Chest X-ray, AP view. Patient: 28 years old, sex F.
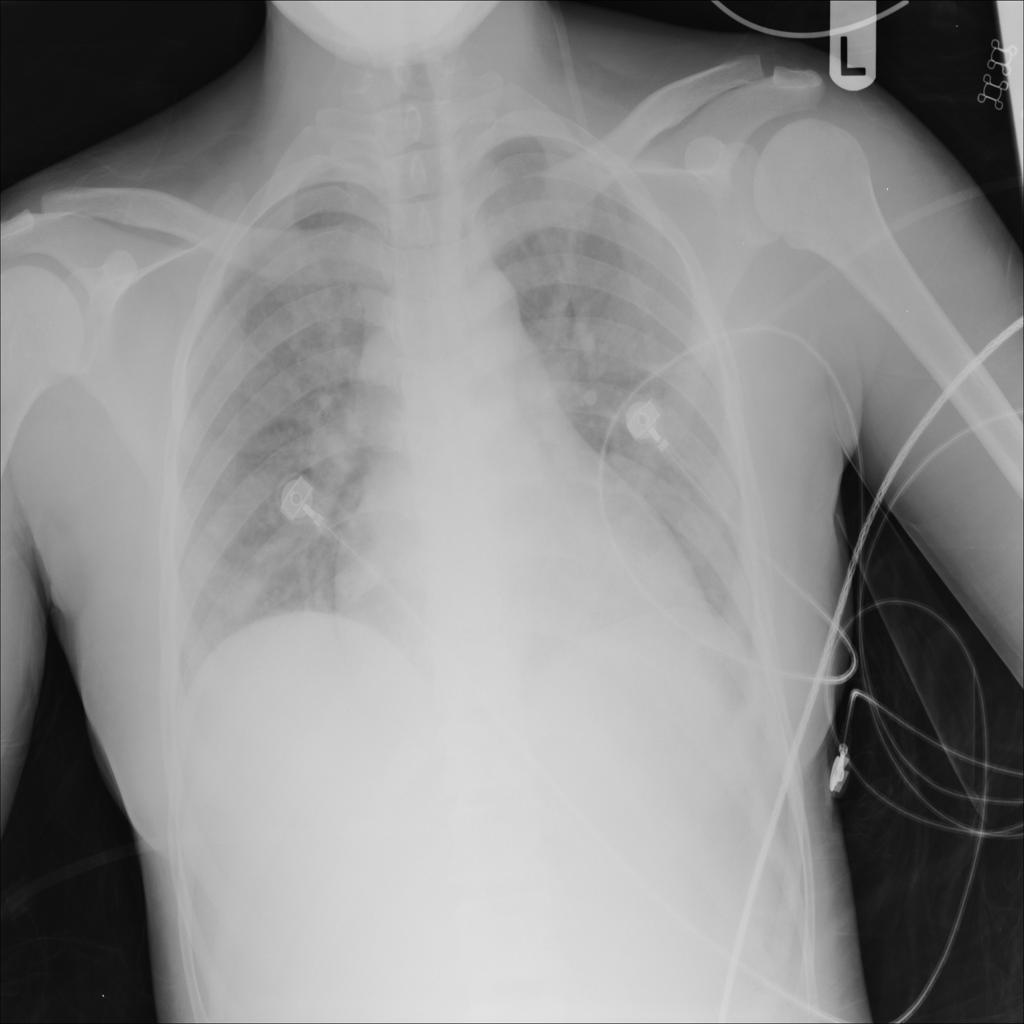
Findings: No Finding